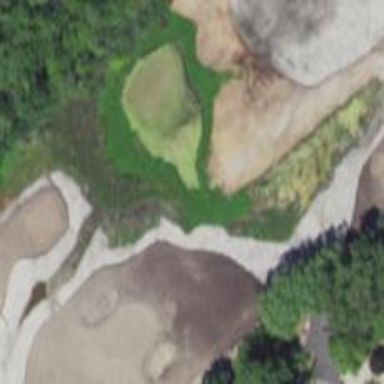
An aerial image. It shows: Rough area on grassy golf course.